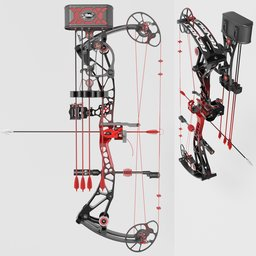
Label: tools